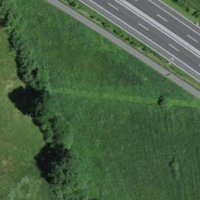
EUNIS habitat code: 57
Species observed at this site:
Cygnus olor